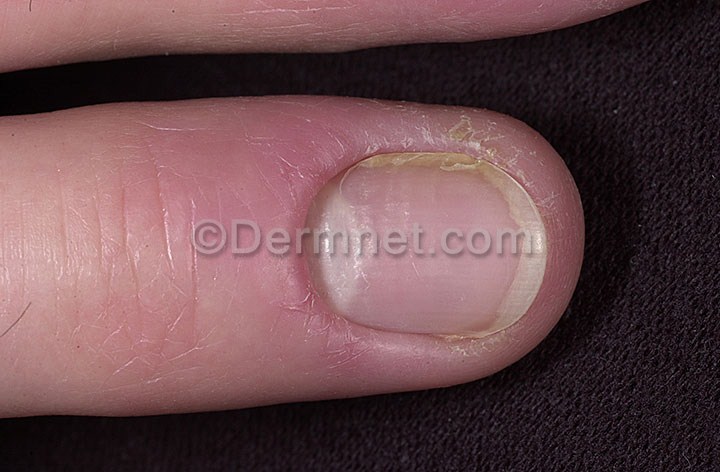
Disease: Nail Fungus and other Nail Disease